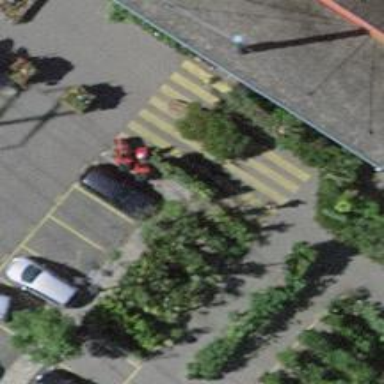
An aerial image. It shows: Uncontrolled zebra crossing with zebra markings.